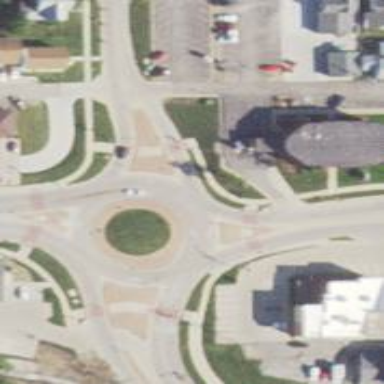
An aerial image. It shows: Roundabout on primary highway.